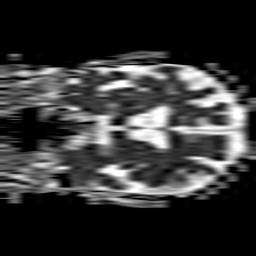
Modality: ADC
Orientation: coronal
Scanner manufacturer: philips
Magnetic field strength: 1.5 T
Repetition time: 4.6 s
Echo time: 0.0745 s